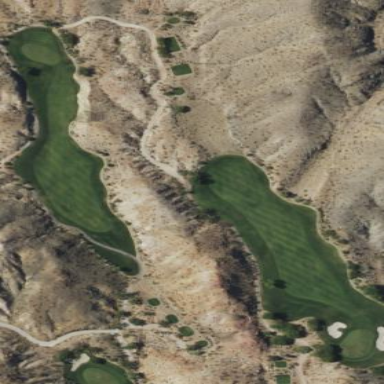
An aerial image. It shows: Rough area on grassy golf course.